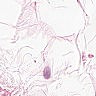
Metastatic tissue present: no